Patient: sex F, age 74
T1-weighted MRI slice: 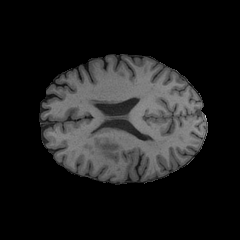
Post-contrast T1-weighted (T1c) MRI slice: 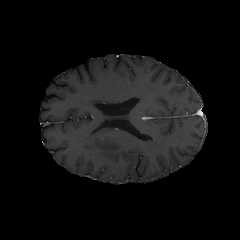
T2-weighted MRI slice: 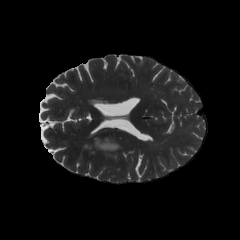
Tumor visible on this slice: yes
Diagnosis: Glioblastoma, IDH-wildtype
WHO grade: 4